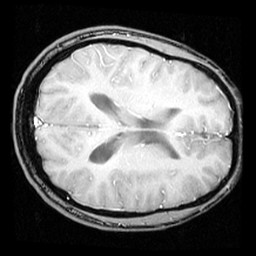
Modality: inplaneT1
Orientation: axial
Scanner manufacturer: ge
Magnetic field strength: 3 T
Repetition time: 0.2 s
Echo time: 0.0036 s